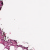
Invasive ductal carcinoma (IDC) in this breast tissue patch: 0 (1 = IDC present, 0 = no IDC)